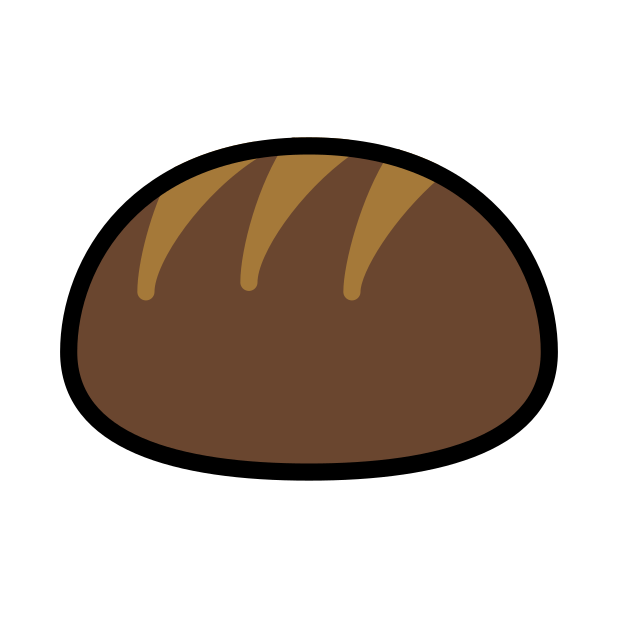
boule bread